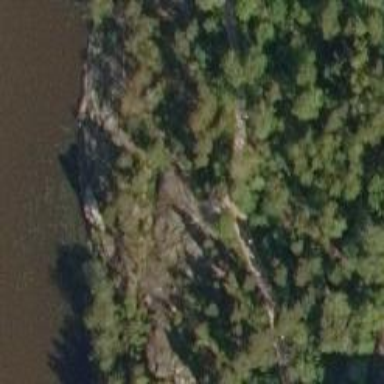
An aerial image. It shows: Landscape of bare rock.